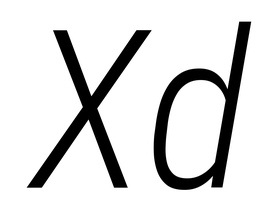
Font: Roboto-Italic_Condensed_Light_Italic